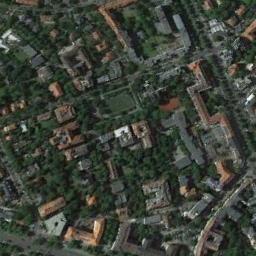
Label: residential